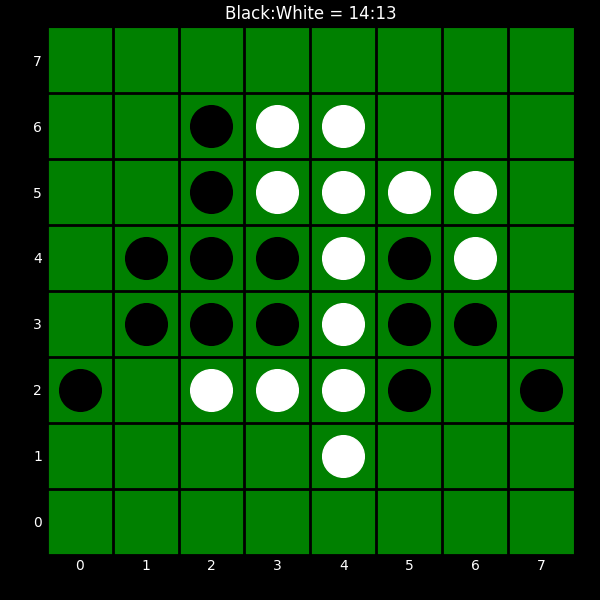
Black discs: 14
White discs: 13